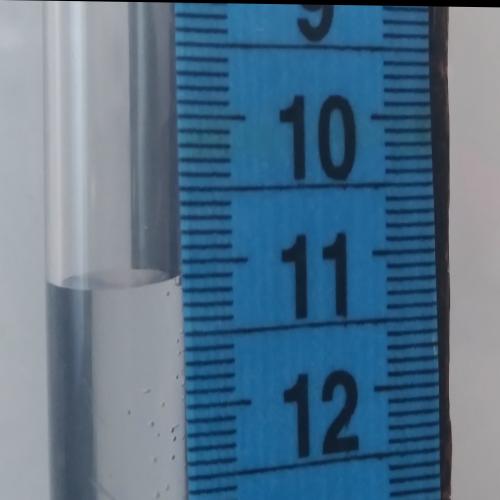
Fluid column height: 11.1 cm